Question: Frequently I make the transformation of XML files by applying an XSLT stylesheet.
Now to simplify this procedure, I created this Form with VBasic 2008 Express Edition:

You Can see that I insert in a label the path of XML (Label2) and in another label (Label4) the path of XSLT file.
There is a tool that allows to make this transformation at Button1.Click?
With Visual Basic 6 I remember that I can insert a Macro.
I created this macro:
'''
Sub Macro1()
ChangeFileOpenDirectory "C:\Users\f.irrera\Desktop\File_DAF\"
Documents.Open FileName:="Fascicolo 4 del 2013.xml", ConfirmConversions:= _
False, ReadOnly:=False, AddToRecentFiles:=False, PasswordDocument:="", _
PasswordTemplate:="", Revert:=False, WritePasswordDocument:="", _
WritePasswordTemplate:="", Format:=wdOpenFormatAuto, XMLTransform:=""
ActiveDocument.Close
Documents.Open FileName:= _
"C:\Users\f.irrera\Desktop\File_DAF\Fascicolo 4 del 2013.xml", _
XMLTransform:="C:\Users\f.irrera\Desktop\File_DAF\Tirone.xslt"
End Sub
'''
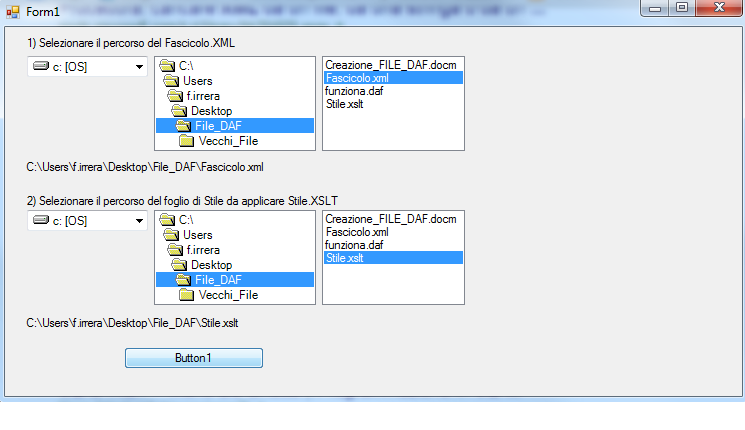
Answer: '''
' Create the XslTransform object and load the style sheet. File XSLT
Dim xslt As New XslCompiledTransform()
xslt.Load(Label4.Text)
' Load the file to transform. File XML
Dim doc As New Xml.XPath.XPathDocument(Label2.Text)
' Create the writer.
Dim writer As XmlWriter = XmlWriter.Create("Fascicolo.doc", xslt.OutputSettings)
' Transform the file and send the output to the console.
xslt.Transform(doc, writer)
writer.Close()
'''